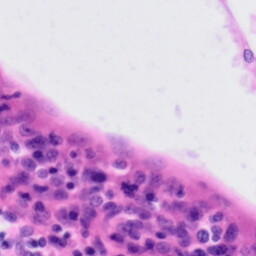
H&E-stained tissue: Tonsil